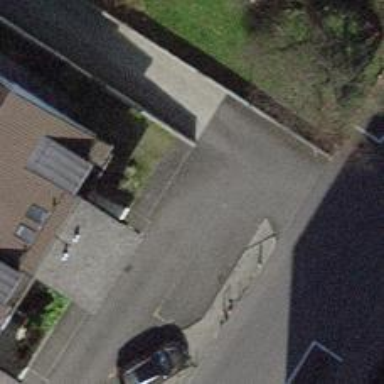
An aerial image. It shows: Residential road with asphalt surface. Sidewalk is present on the left side.